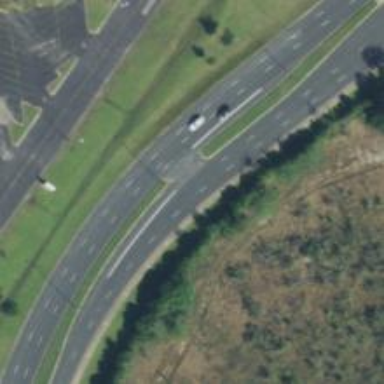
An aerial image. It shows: Secondary link road.